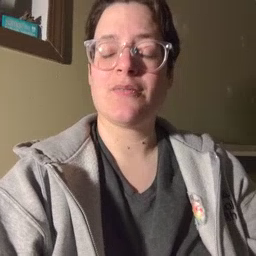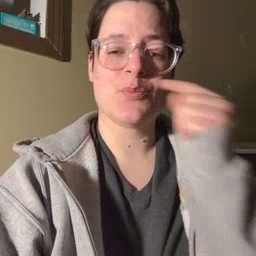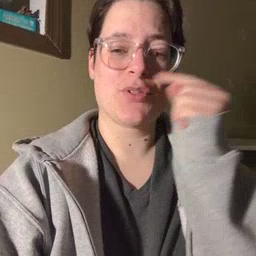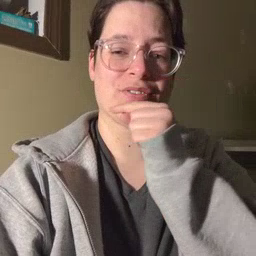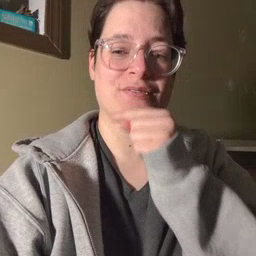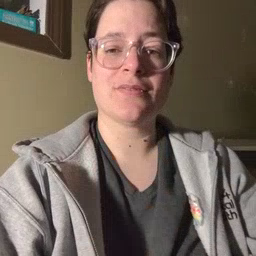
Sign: toothbrush